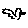
Label: bird